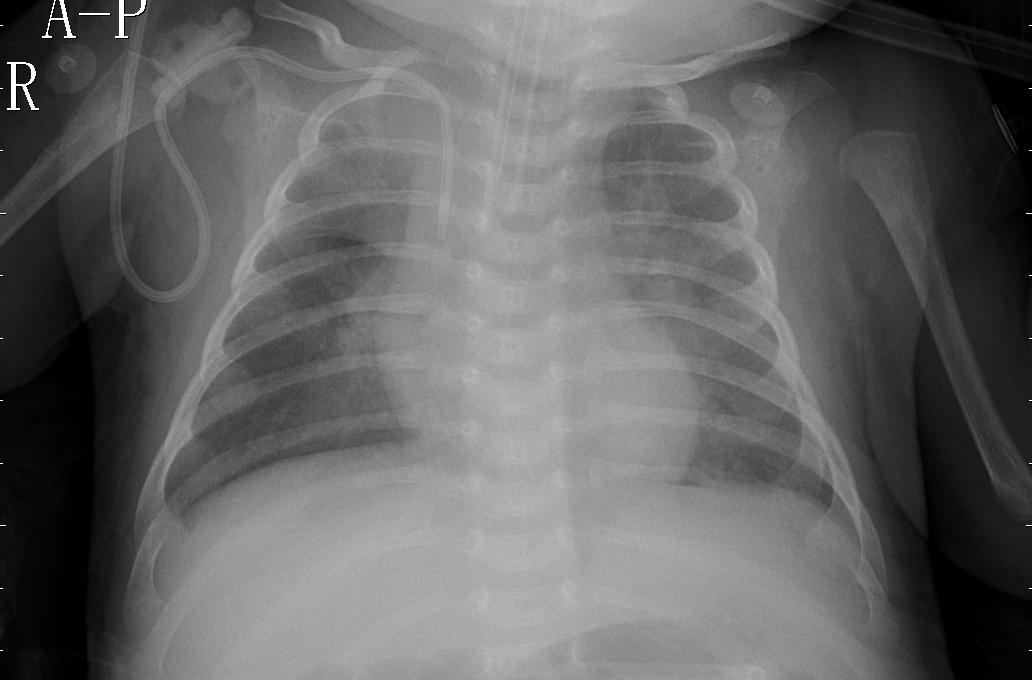
Diagnosis: PNEUMONIA